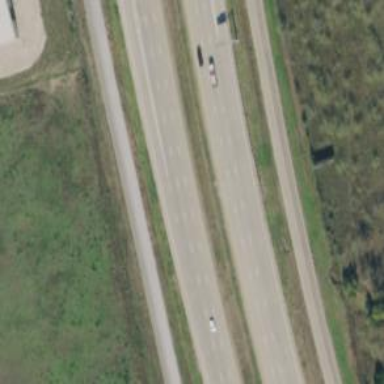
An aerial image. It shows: Motorway link.